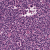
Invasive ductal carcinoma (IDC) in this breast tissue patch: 1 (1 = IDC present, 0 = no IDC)